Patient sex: M
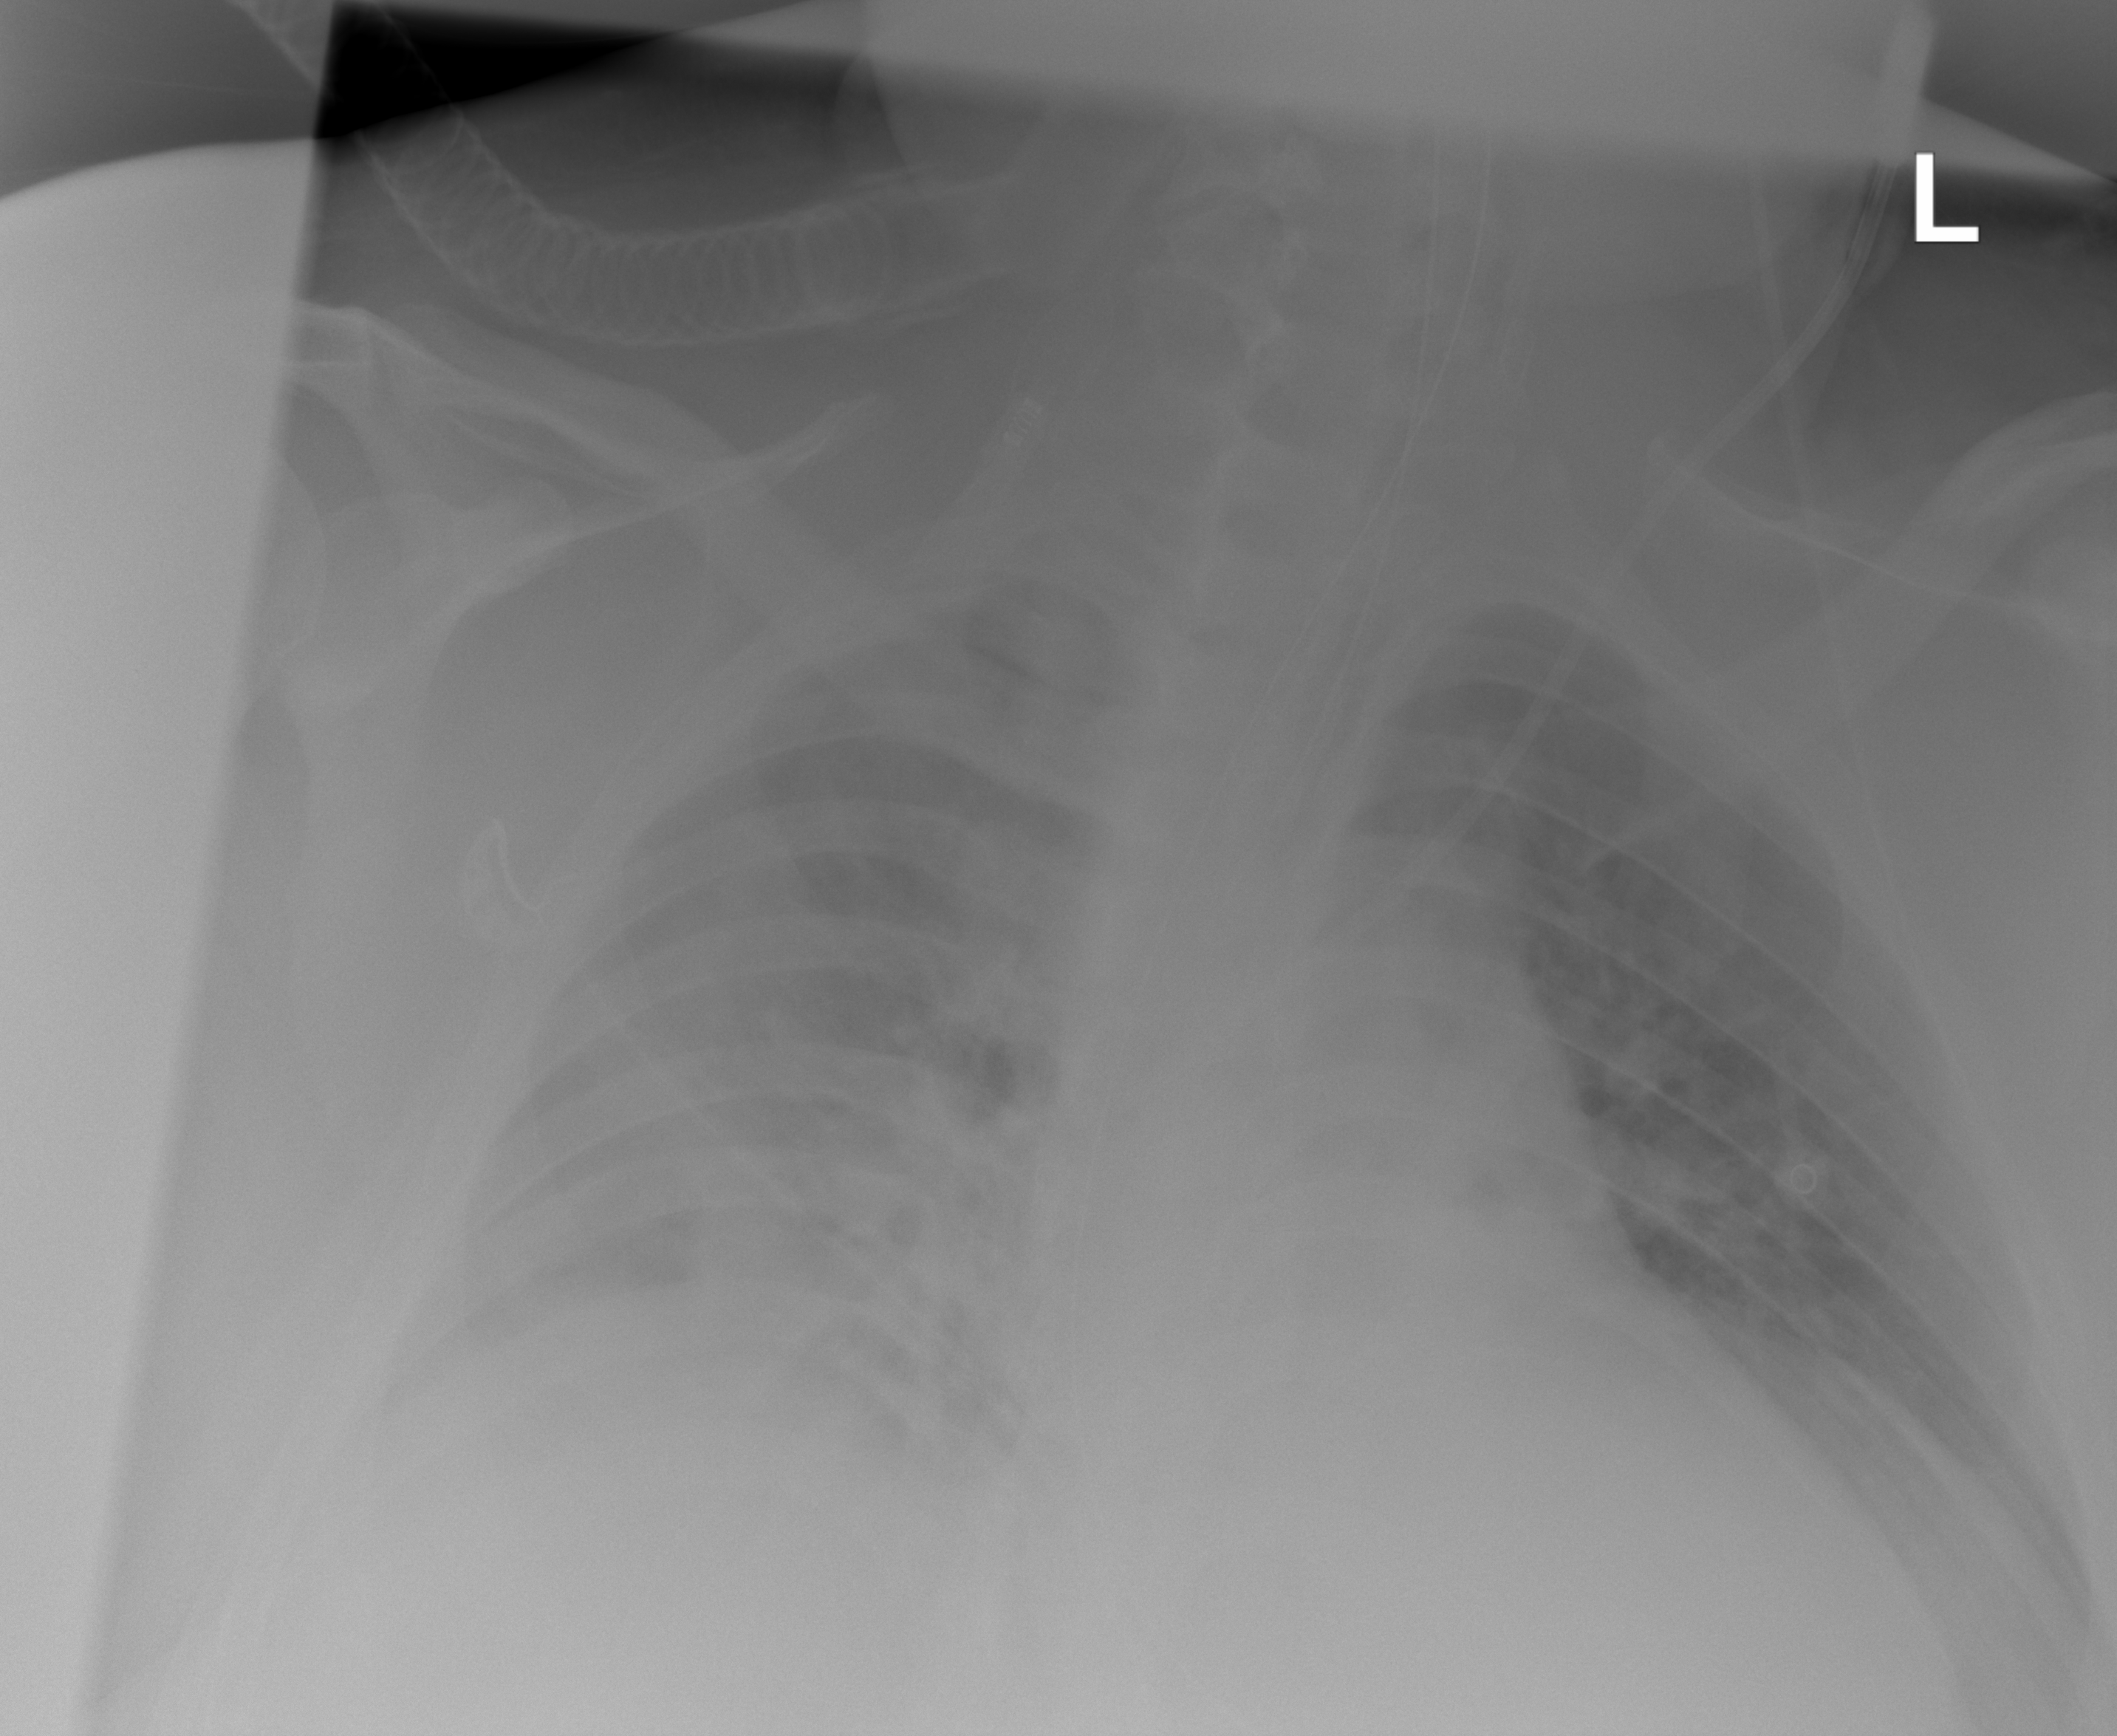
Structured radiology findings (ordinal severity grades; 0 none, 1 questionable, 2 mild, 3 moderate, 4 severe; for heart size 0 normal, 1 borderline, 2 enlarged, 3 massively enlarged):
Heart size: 0
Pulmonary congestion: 2
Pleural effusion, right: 2
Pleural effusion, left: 2
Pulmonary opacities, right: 2
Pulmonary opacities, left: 2
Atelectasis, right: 2
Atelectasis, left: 2